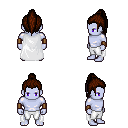
a pixel art fantasy rpg character, male body template, dark elf, purple skin, white cape, white pants, brown long topknot hairstyle, leather bracers, four views (front, back, left, right), 2x2 character sprite sheet, small pixel art, hard edges, no anti-aliasing